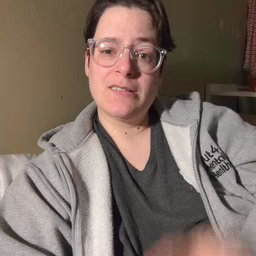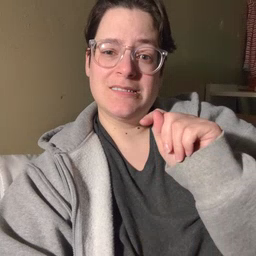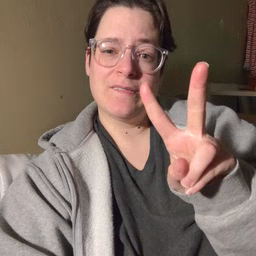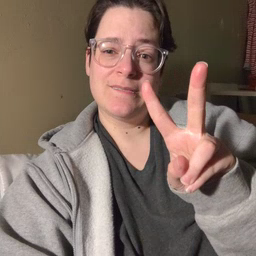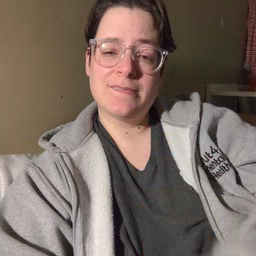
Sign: TV